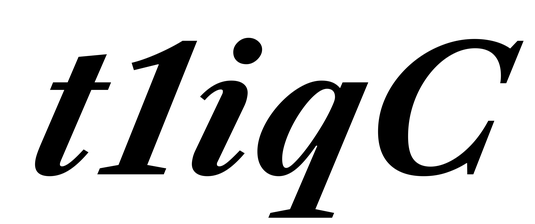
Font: LibreCaslonText-Italic_Bold_Italic